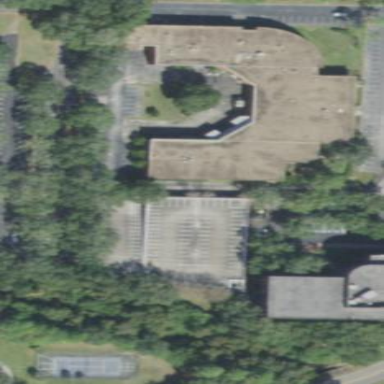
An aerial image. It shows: Office building.